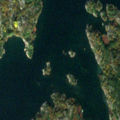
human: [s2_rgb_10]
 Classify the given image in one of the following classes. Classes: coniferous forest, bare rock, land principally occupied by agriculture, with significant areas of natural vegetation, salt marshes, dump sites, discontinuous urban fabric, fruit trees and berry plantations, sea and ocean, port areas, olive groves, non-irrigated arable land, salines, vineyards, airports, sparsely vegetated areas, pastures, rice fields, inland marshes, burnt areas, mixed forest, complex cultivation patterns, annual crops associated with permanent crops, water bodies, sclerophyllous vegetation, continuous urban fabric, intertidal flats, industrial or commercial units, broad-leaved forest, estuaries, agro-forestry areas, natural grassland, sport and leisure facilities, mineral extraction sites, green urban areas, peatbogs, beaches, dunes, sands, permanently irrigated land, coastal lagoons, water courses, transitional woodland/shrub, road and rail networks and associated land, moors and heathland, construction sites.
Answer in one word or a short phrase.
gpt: broad-leaved forest, bare rock, sea and ocean